Question: I have a table as shown below and in the PRICE_VOLUME_COST_INDICATOR column, there are three distinct values namely
1. COST
2. PRICE
3. VOLUME

And I want to perform
'''
SELECT PRICE_VOLUME_COST_INDICATOR,
SUM(AMOUNT)
FROM MY_TABLE
GROUP BY PRICE_VOLUME_COST_INDICATOR
'''
but I don't want "PRICE" record to be grouped. For "PRICE" records alone I want any amount value.
I am expecting the output below:
<URL>
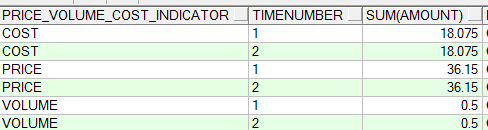
Answer: Since, according to the comment, all the "price" records have the same amount, you could use the aggregate 'max' (or 'min') to just get one of them, and a 'case' expression to choose between 'max' and 'sum' depending on the price_volume_cost_indicator:
'''
SELECT price_volume_cost_indicator,
CASE price_volume_cost_indicator WHEN 'PRICE' THEN MAX(amount)
ELSE SUM(amount)
END
FROM my_table
GROUP BY price_volume_cost_indicator
'''